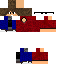
A male human skin with medium skin, wearing brown long hair dressed in a red hoodie and blue pants, featuring a closed mouth.